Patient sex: M
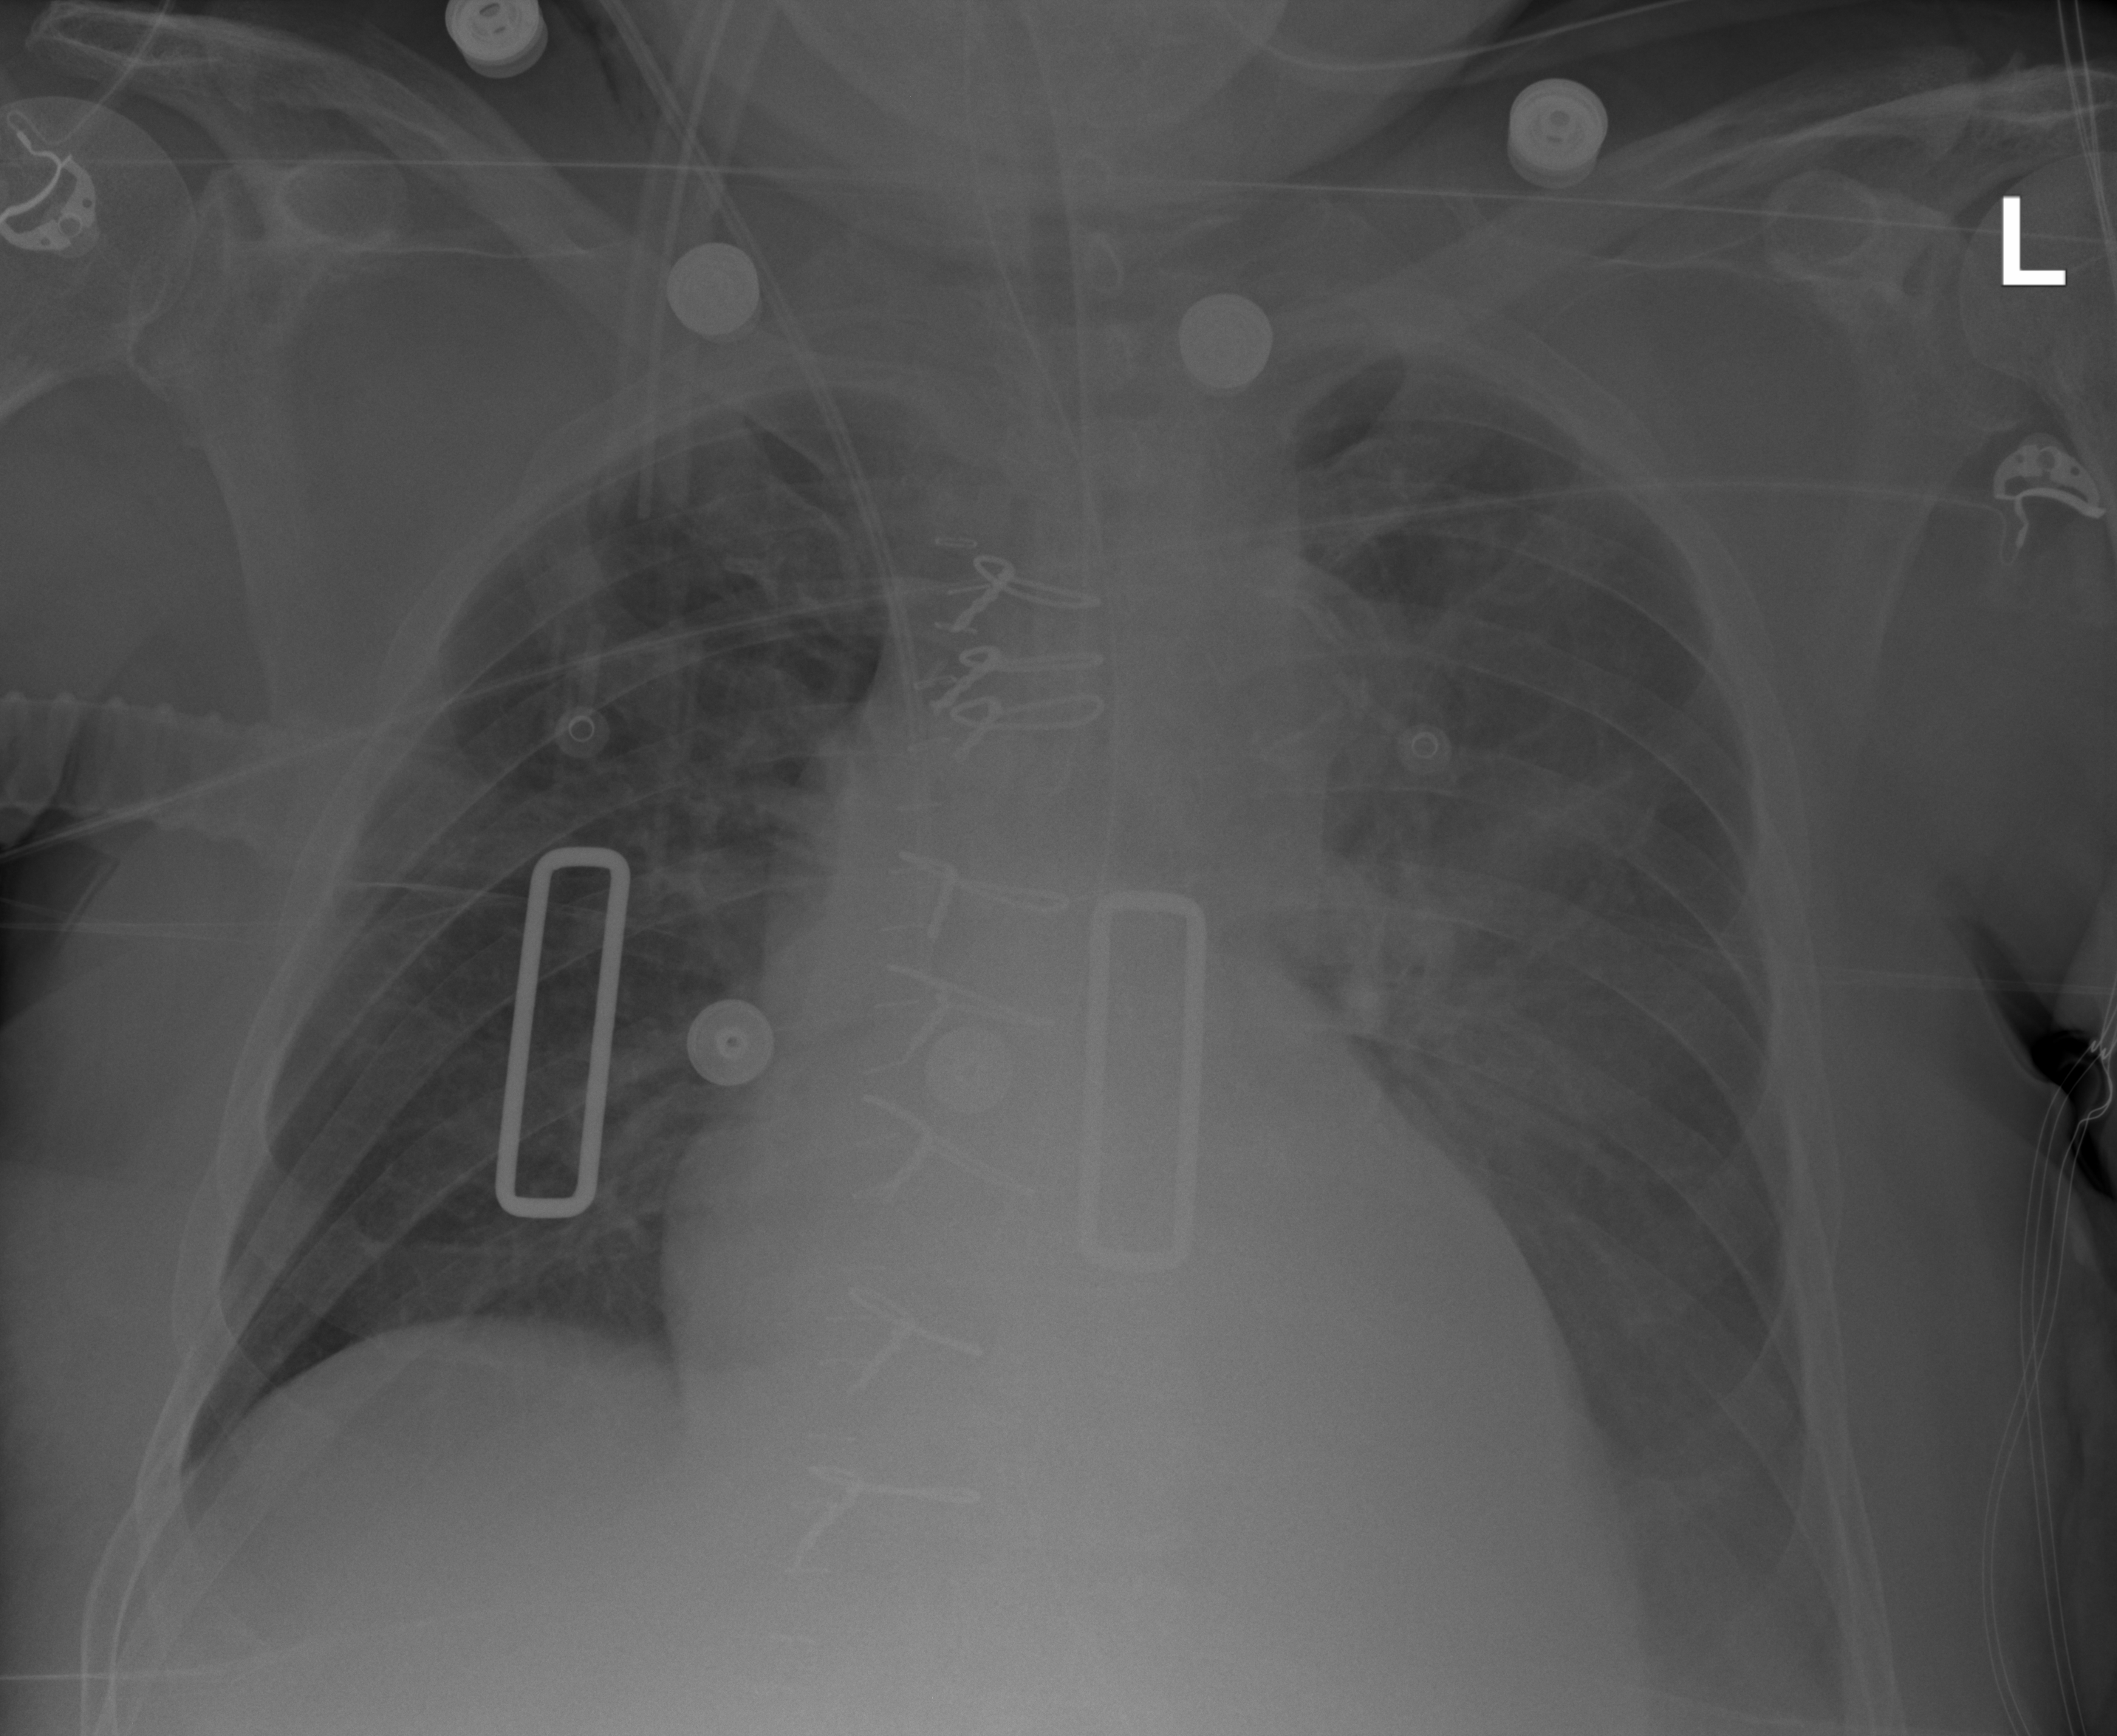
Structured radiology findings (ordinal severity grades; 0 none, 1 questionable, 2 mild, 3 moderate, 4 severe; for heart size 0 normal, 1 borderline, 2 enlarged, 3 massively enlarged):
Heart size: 1
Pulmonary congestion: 0
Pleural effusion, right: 0
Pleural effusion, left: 2
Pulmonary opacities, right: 0
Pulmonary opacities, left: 3
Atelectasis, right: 0
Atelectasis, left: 2